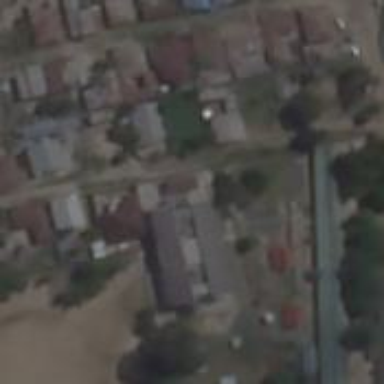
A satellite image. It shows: School.